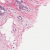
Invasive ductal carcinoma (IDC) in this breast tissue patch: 1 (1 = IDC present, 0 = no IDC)